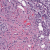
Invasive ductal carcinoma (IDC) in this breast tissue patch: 1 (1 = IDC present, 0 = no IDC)